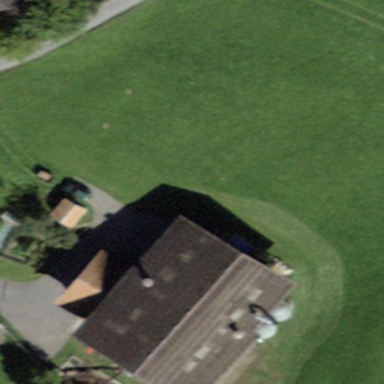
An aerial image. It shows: Rural barn.